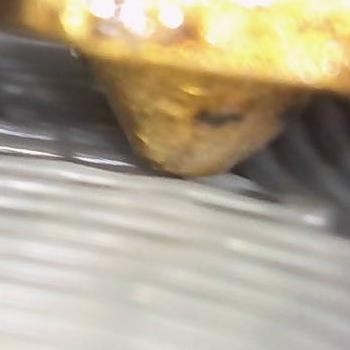
Flow rate: 48%